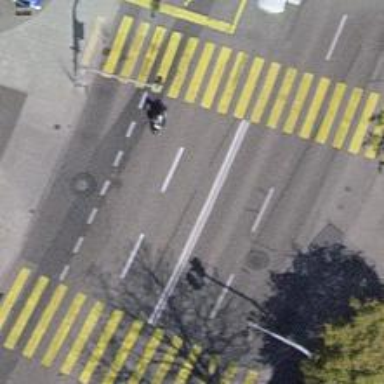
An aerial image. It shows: Road with traffic signals.